【题型】解答题　【知识点】解析几何　【难度】medium
\raggedright
\color{black}

【变式训练 7-3】已知抛物线 $C: y^2 = 4x$，点 $F$ 是抛物线 $C$ 的焦点．

(1) 求点 $F$ 的坐标及点 $F$ 到准线 $l$ 的距离；

(2) 过点 $F$ 作相互垂直的两条直线 $l_1, l_2$，$l_1$ 交抛物线 $C$ 于点 $P_1, P_2$，$l_2$ 交抛物线 $C$ 于点 $Q_1, Q_2$，求证：$\frac{1}{|P_1 P_2|} + \frac{1}{|Q_1 Q_2|}$ 为定值，并求出该定值；

(3) 过点 $F$ 且斜率为 $\sqrt{3}$ 的直线交抛物线 $C$ 于 $A, B$ 两点，设点 $P$ 不在直线 $AB$ 上且 $PF$ 为 $\triangle PAB$ 的内角平分线，求 $\triangle PAB$ 面积的最大值．
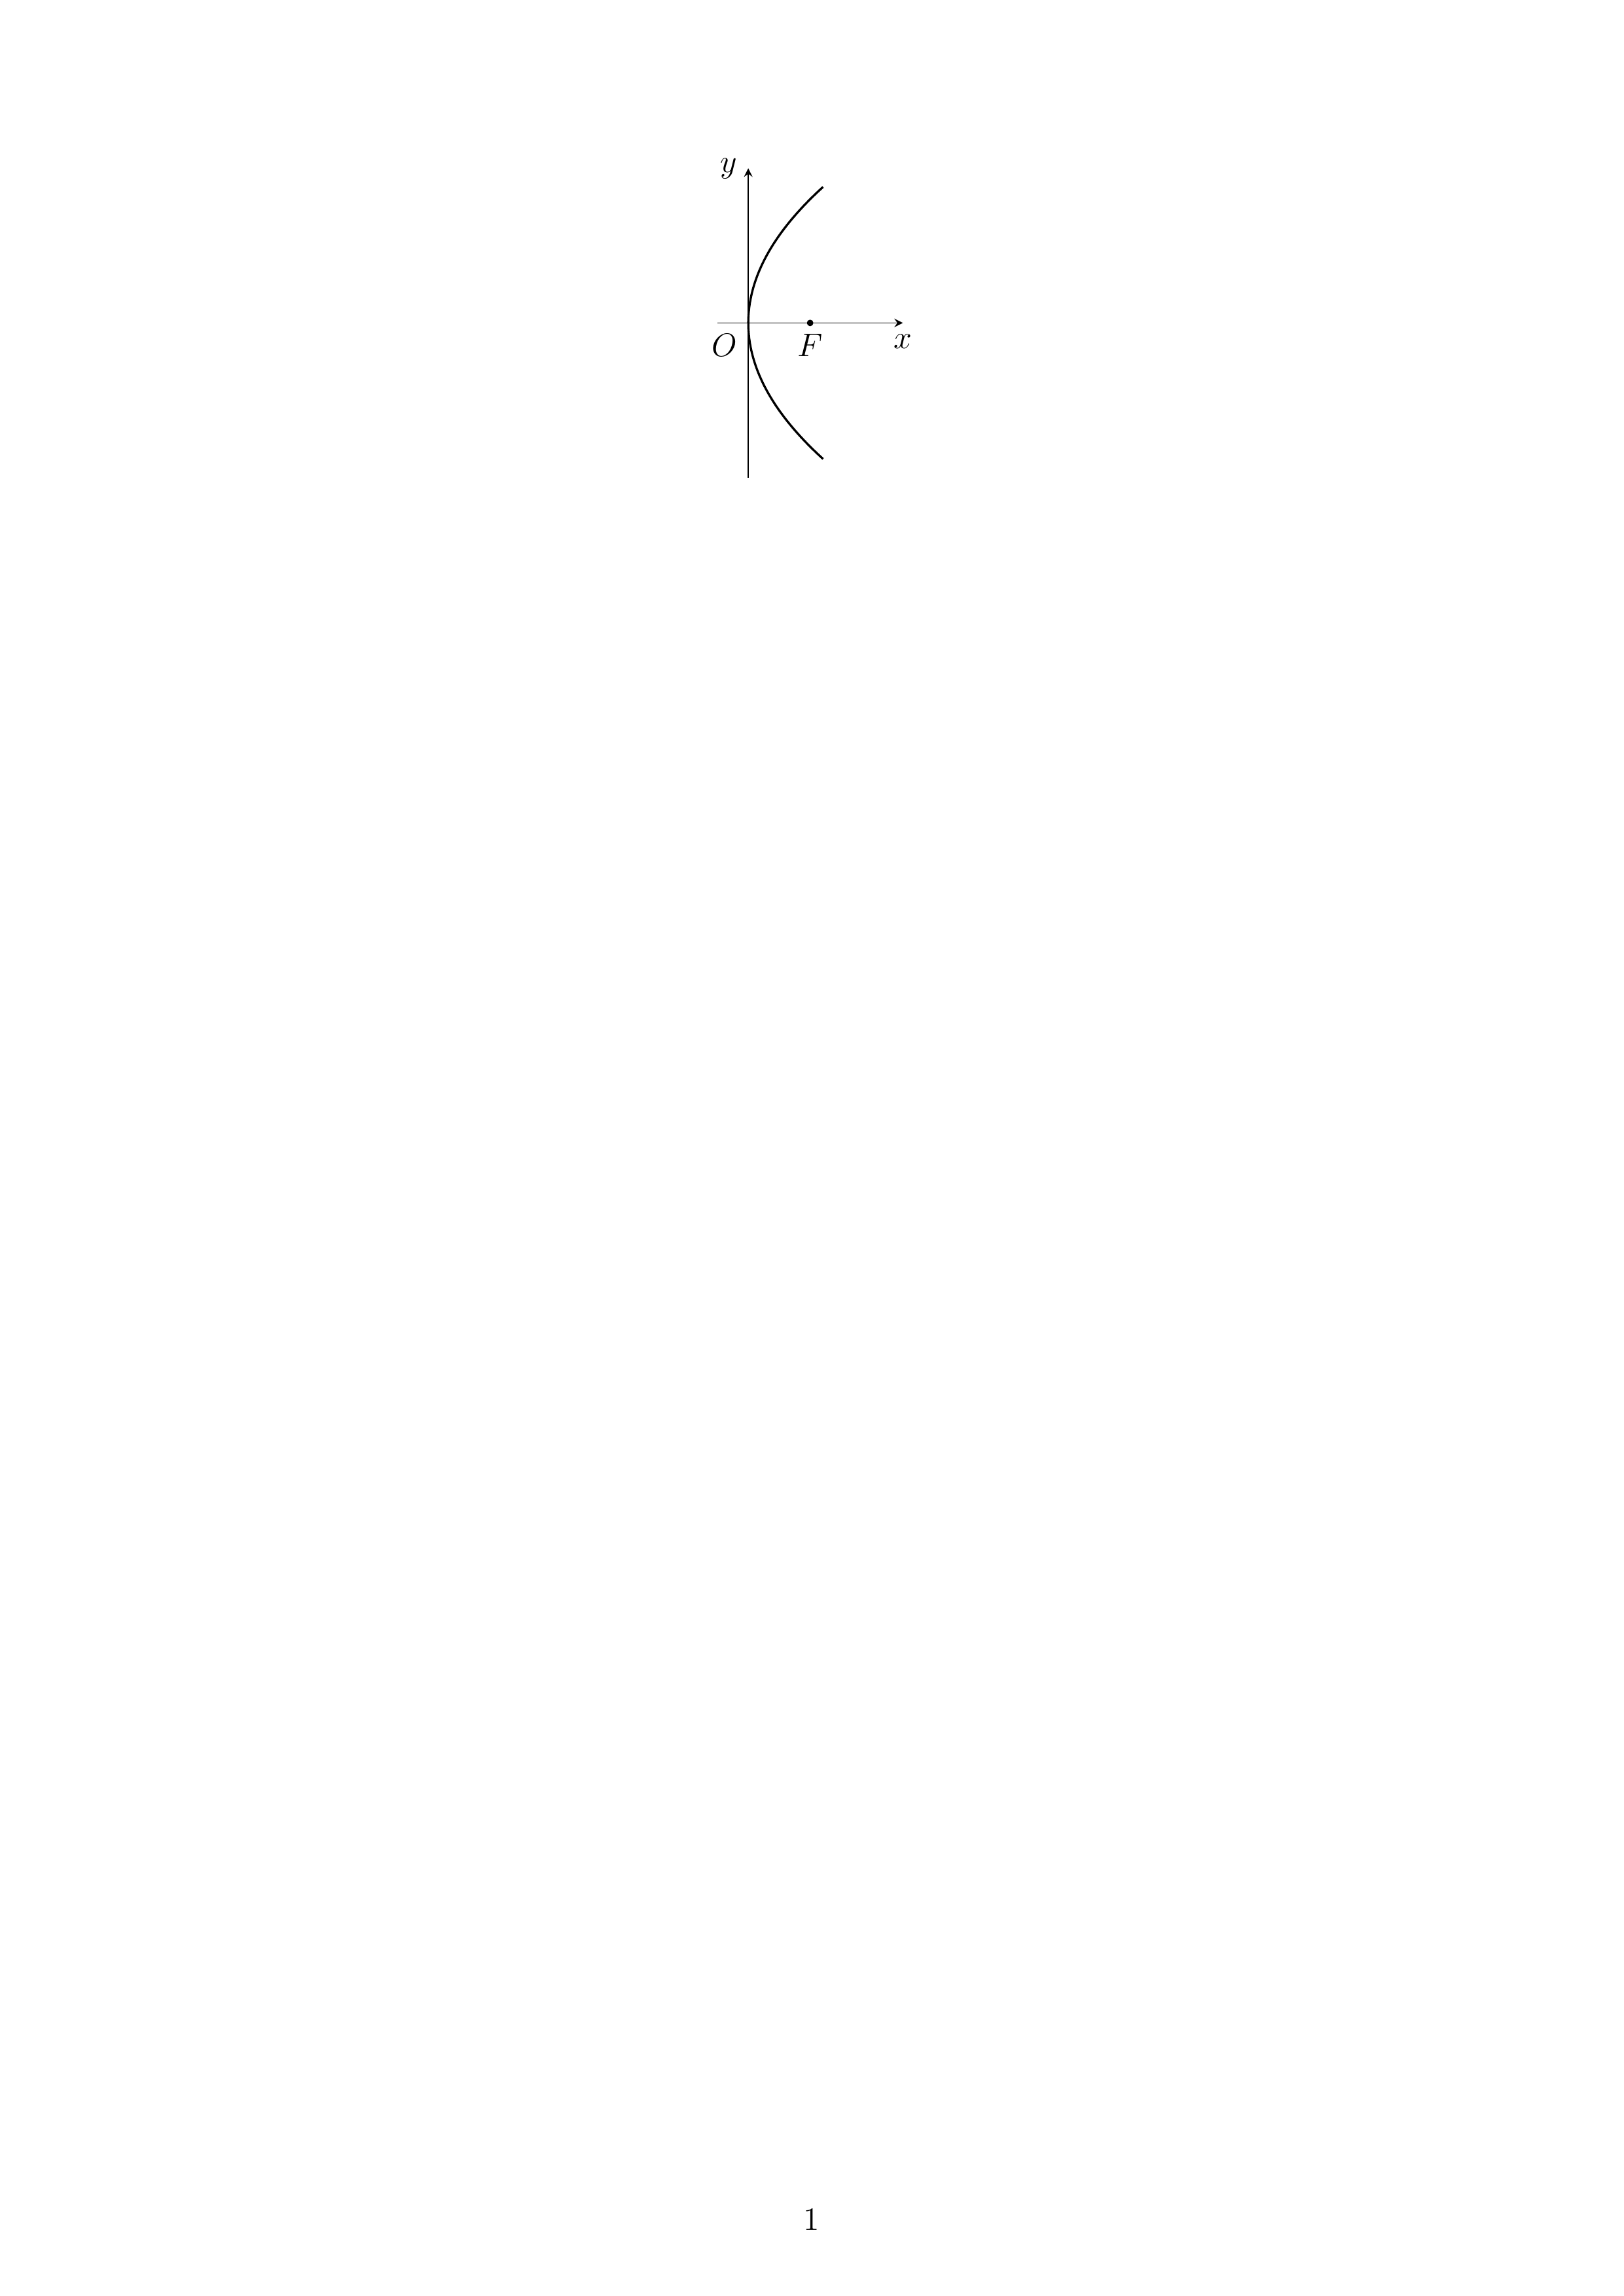
【解答】
\raggedright
\color{black}

【详解】 (1) 由已知可得 $2p = 4$，即 $p = 2$，

所以点 $F$ 的坐标为 $(1, 0)$，点 $F$ 到准线 $l$ 的距离为 $2$；

(2) 由已知可知直线 $l_1, l_2$ 的斜率均存在且不等于 $0$ 并过点 $F(1, 0)$，

设 $l_1$ 的方程为 $y = k(x - 1) (k \neq 0)$，则 $l_2$ 的斜率为 $-\frac{1}{k}$，设 $l_1$ 与 $C$ 相交于 $P_1(x_1, y_1), P_2(x_2, y_2)$，

由 $\begin{cases} y^2 = 4x \\ y = k(x - 1) \end{cases}$ 得 $k^2x^2 - (2k^2 + 4)x + k^2 = 0$，则 $x_1 + x_2 = \frac{2k^2 + 4}{k^2}$，$x_1x_2 = 1$，

$|P_1 P_2| = x_1 + x_2 + 2 = \frac{2k^2 + 4}{k^2} + 2 = \frac{4k^2 + 4}{k^2}$，同理可得 $|Q_1 Q_2| = \frac{4(-\frac{1}{k})^2 + 4}{(-\frac{1}{k})^2} = 4k^2 + 4$，

所以 $\frac{1}{|P_1 P_2|} + \frac{1}{|Q_1 Q_2|} = \frac{k^2}{4k^2 + 4} + \frac{1}{4k^2 + 4} = \frac{1}{4}$；

(3) 由已知可得直线 $AB$ 的方程为 $y = \sqrt{3}(x - 1)$，

由 $\begin{cases} y = \sqrt{3}(x - 1) \\ y^2 = 4x \end{cases}$，解得 $\begin{cases} x_1 = \frac{1}{3} \\ y_1 = -\frac{2\sqrt{3}}{3} \end{cases}$，$\begin{cases} x_1 = 3 \\ y_1 = 2\sqrt{3} \end{cases}$，

不妨令 $B\left(\frac{1}{3}, -\frac{2\sqrt{3}}{3}\right), A(3, 2\sqrt{3})$，

则 $|AB| = \frac{1}{3} + 1 + 3 + 1 = \frac{16}{3}$，$\frac{|AF|}{|BF|} = \frac{3 + 1}{\frac{1}{3} + 1} = 3$，

在 $\triangle PAF$ 中，$\frac{|PA|}{\sin \angle PFA} = \frac{|AF|}{\sin \angle APF}$，

在 $\triangle PBF$ 中，$\frac{|PB|}{\sin \angle PFB} = \frac{|BF|}{\sin \angle BPF}$，

由 $\angle PFA + \angle PFB = \pi$ 及 $\angle APF = \angle BPF$ 得 $\frac{|PA|}{|PB|} = \frac{|AF|}{|BF|} = 3$

设点 $P(x, y)$，于是 $\sqrt{(x-3)^2 + (y-2\sqrt{3})^2} = 3\sqrt{(x-\frac{1}{3})^2 + (y+\frac{2\sqrt{3}}{3})^2}$，

整理得 $x^2 + (y + \sqrt{3})^2 = 4$，

所以点 $P$ 在以点 $(0, -\sqrt{3})$ 为圆心， $2$ 为半径的圆上（除去与直线 $AB$ 的两个交点），

因为圆心 $(0, -\sqrt{3})$ 在直线 $AB$ 上，则点 $P$ 到直线 $AB$ 距离的最大值为 $2$，

所以 $\triangle PAB$ 面积的最大值为 $\frac{1}{2} \times 2 \times \frac{16}{3} = \frac{16}{3}$．
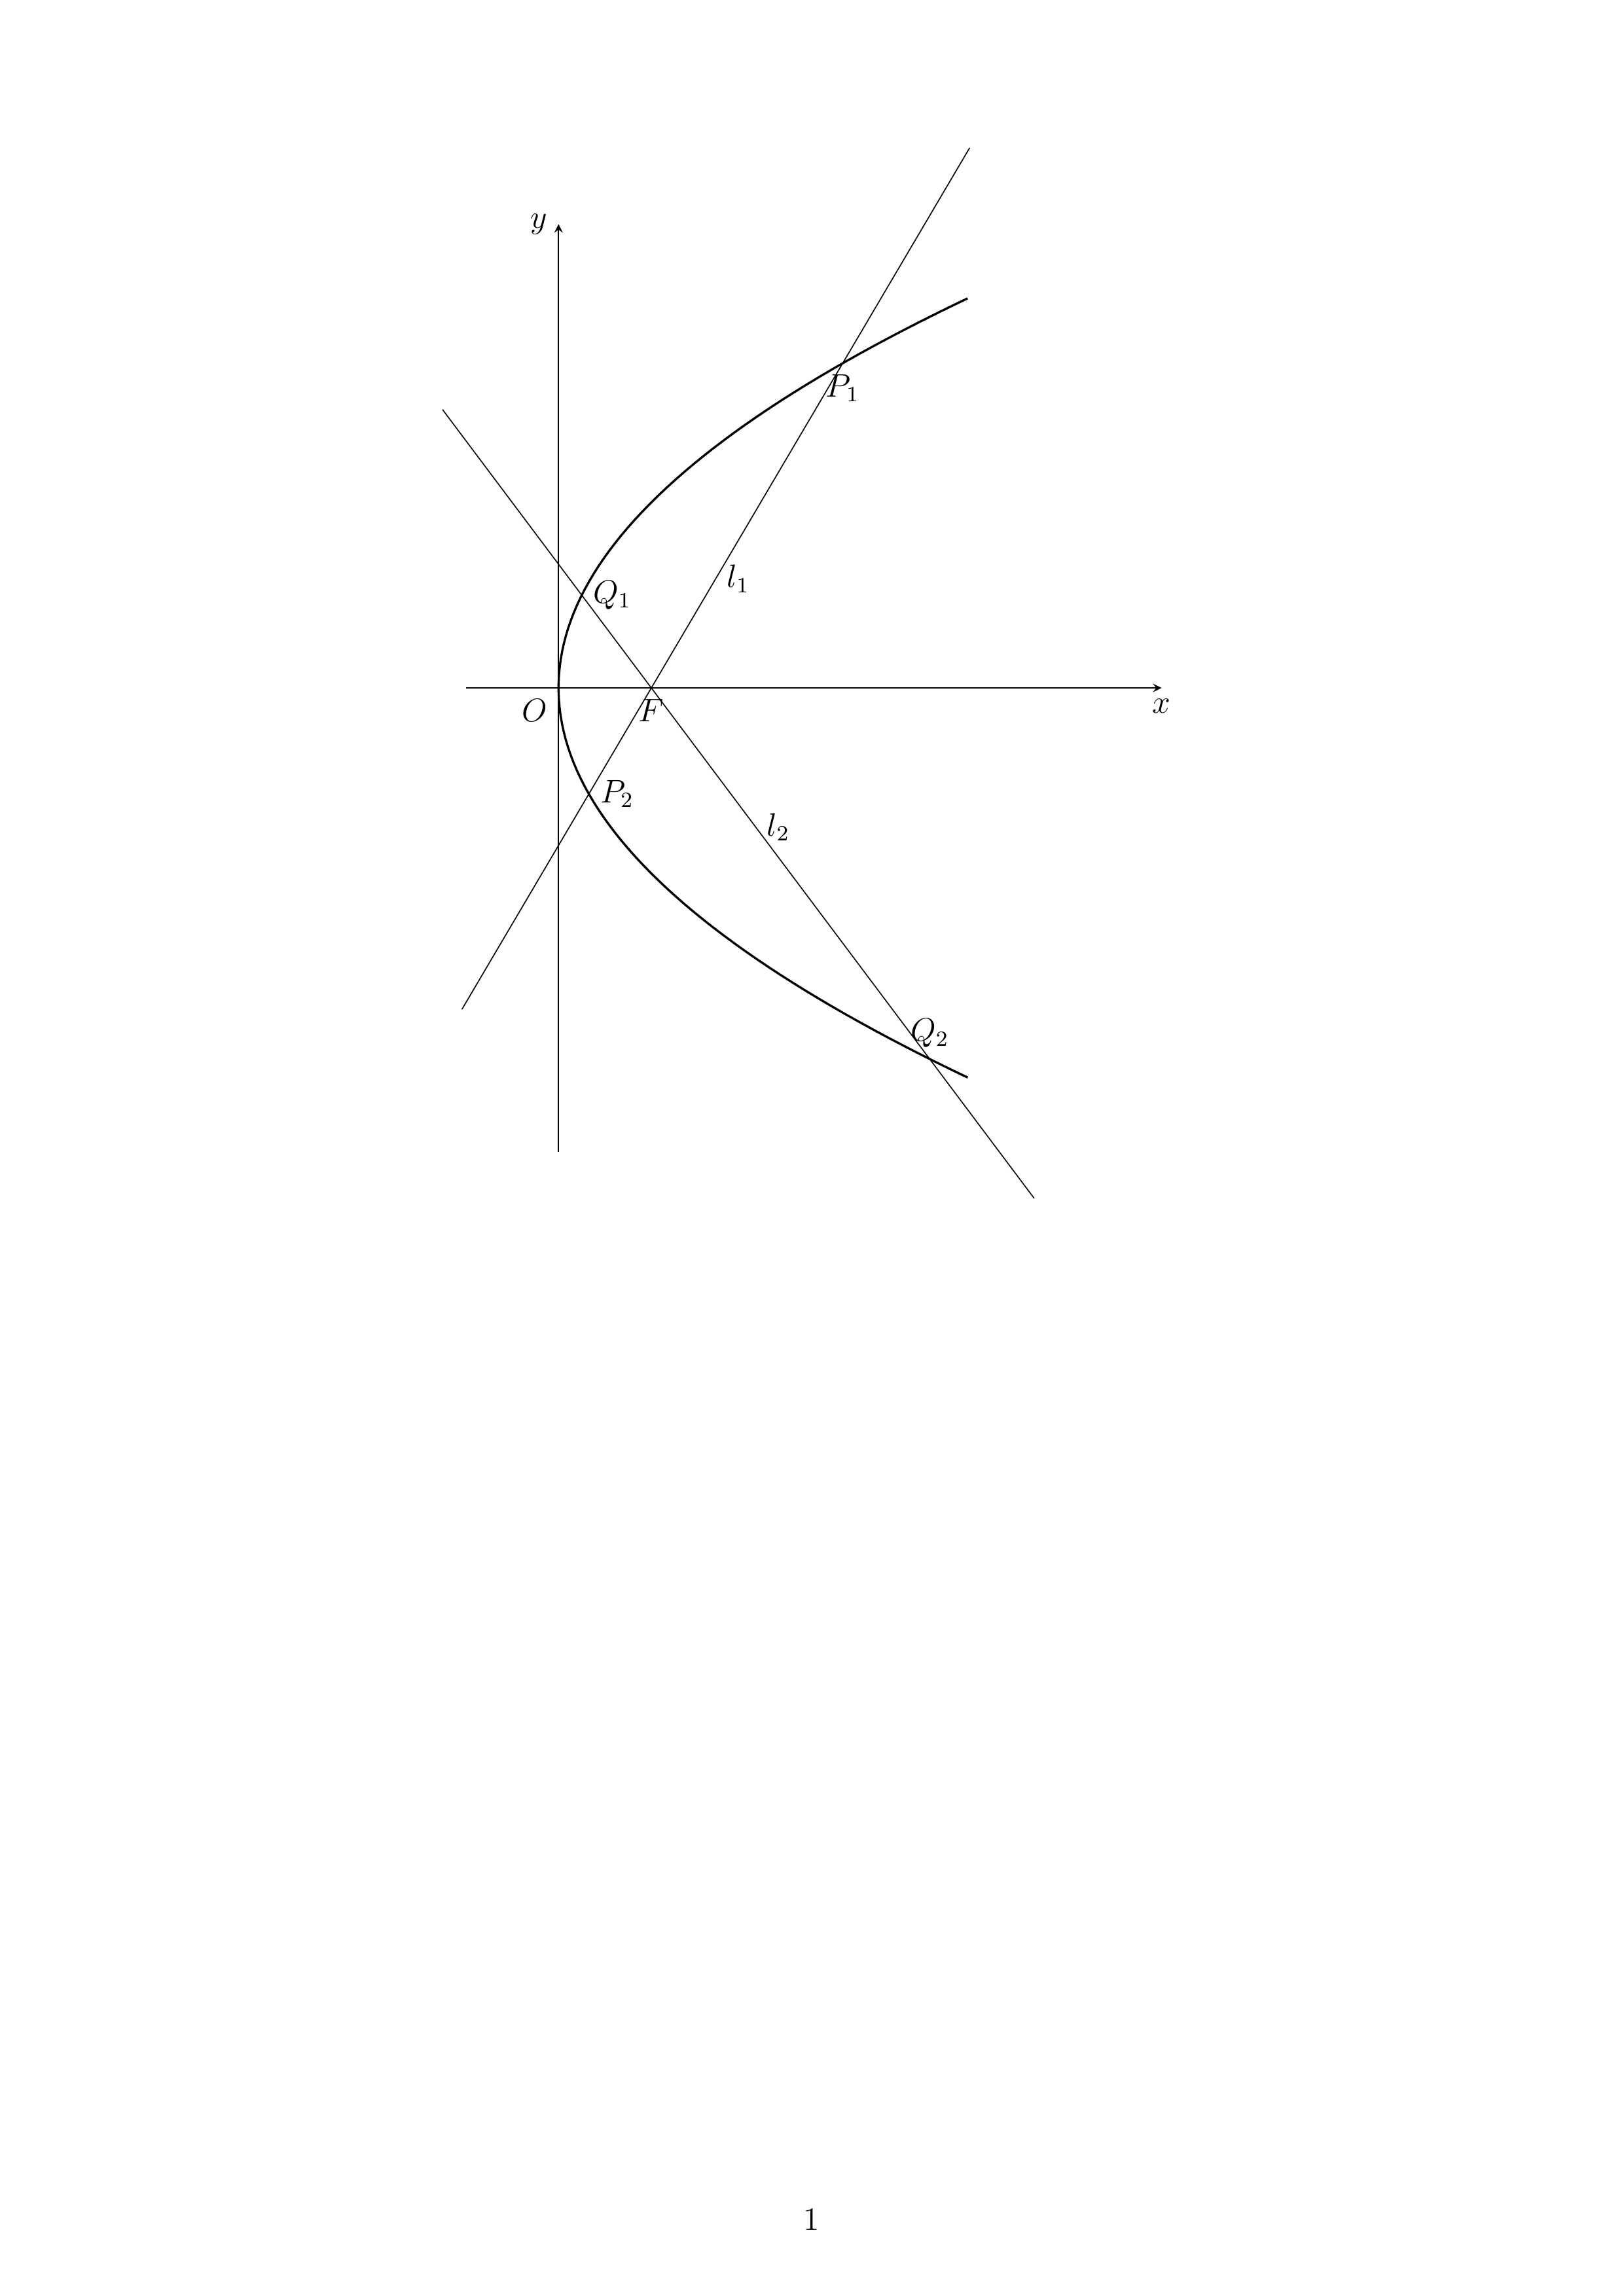
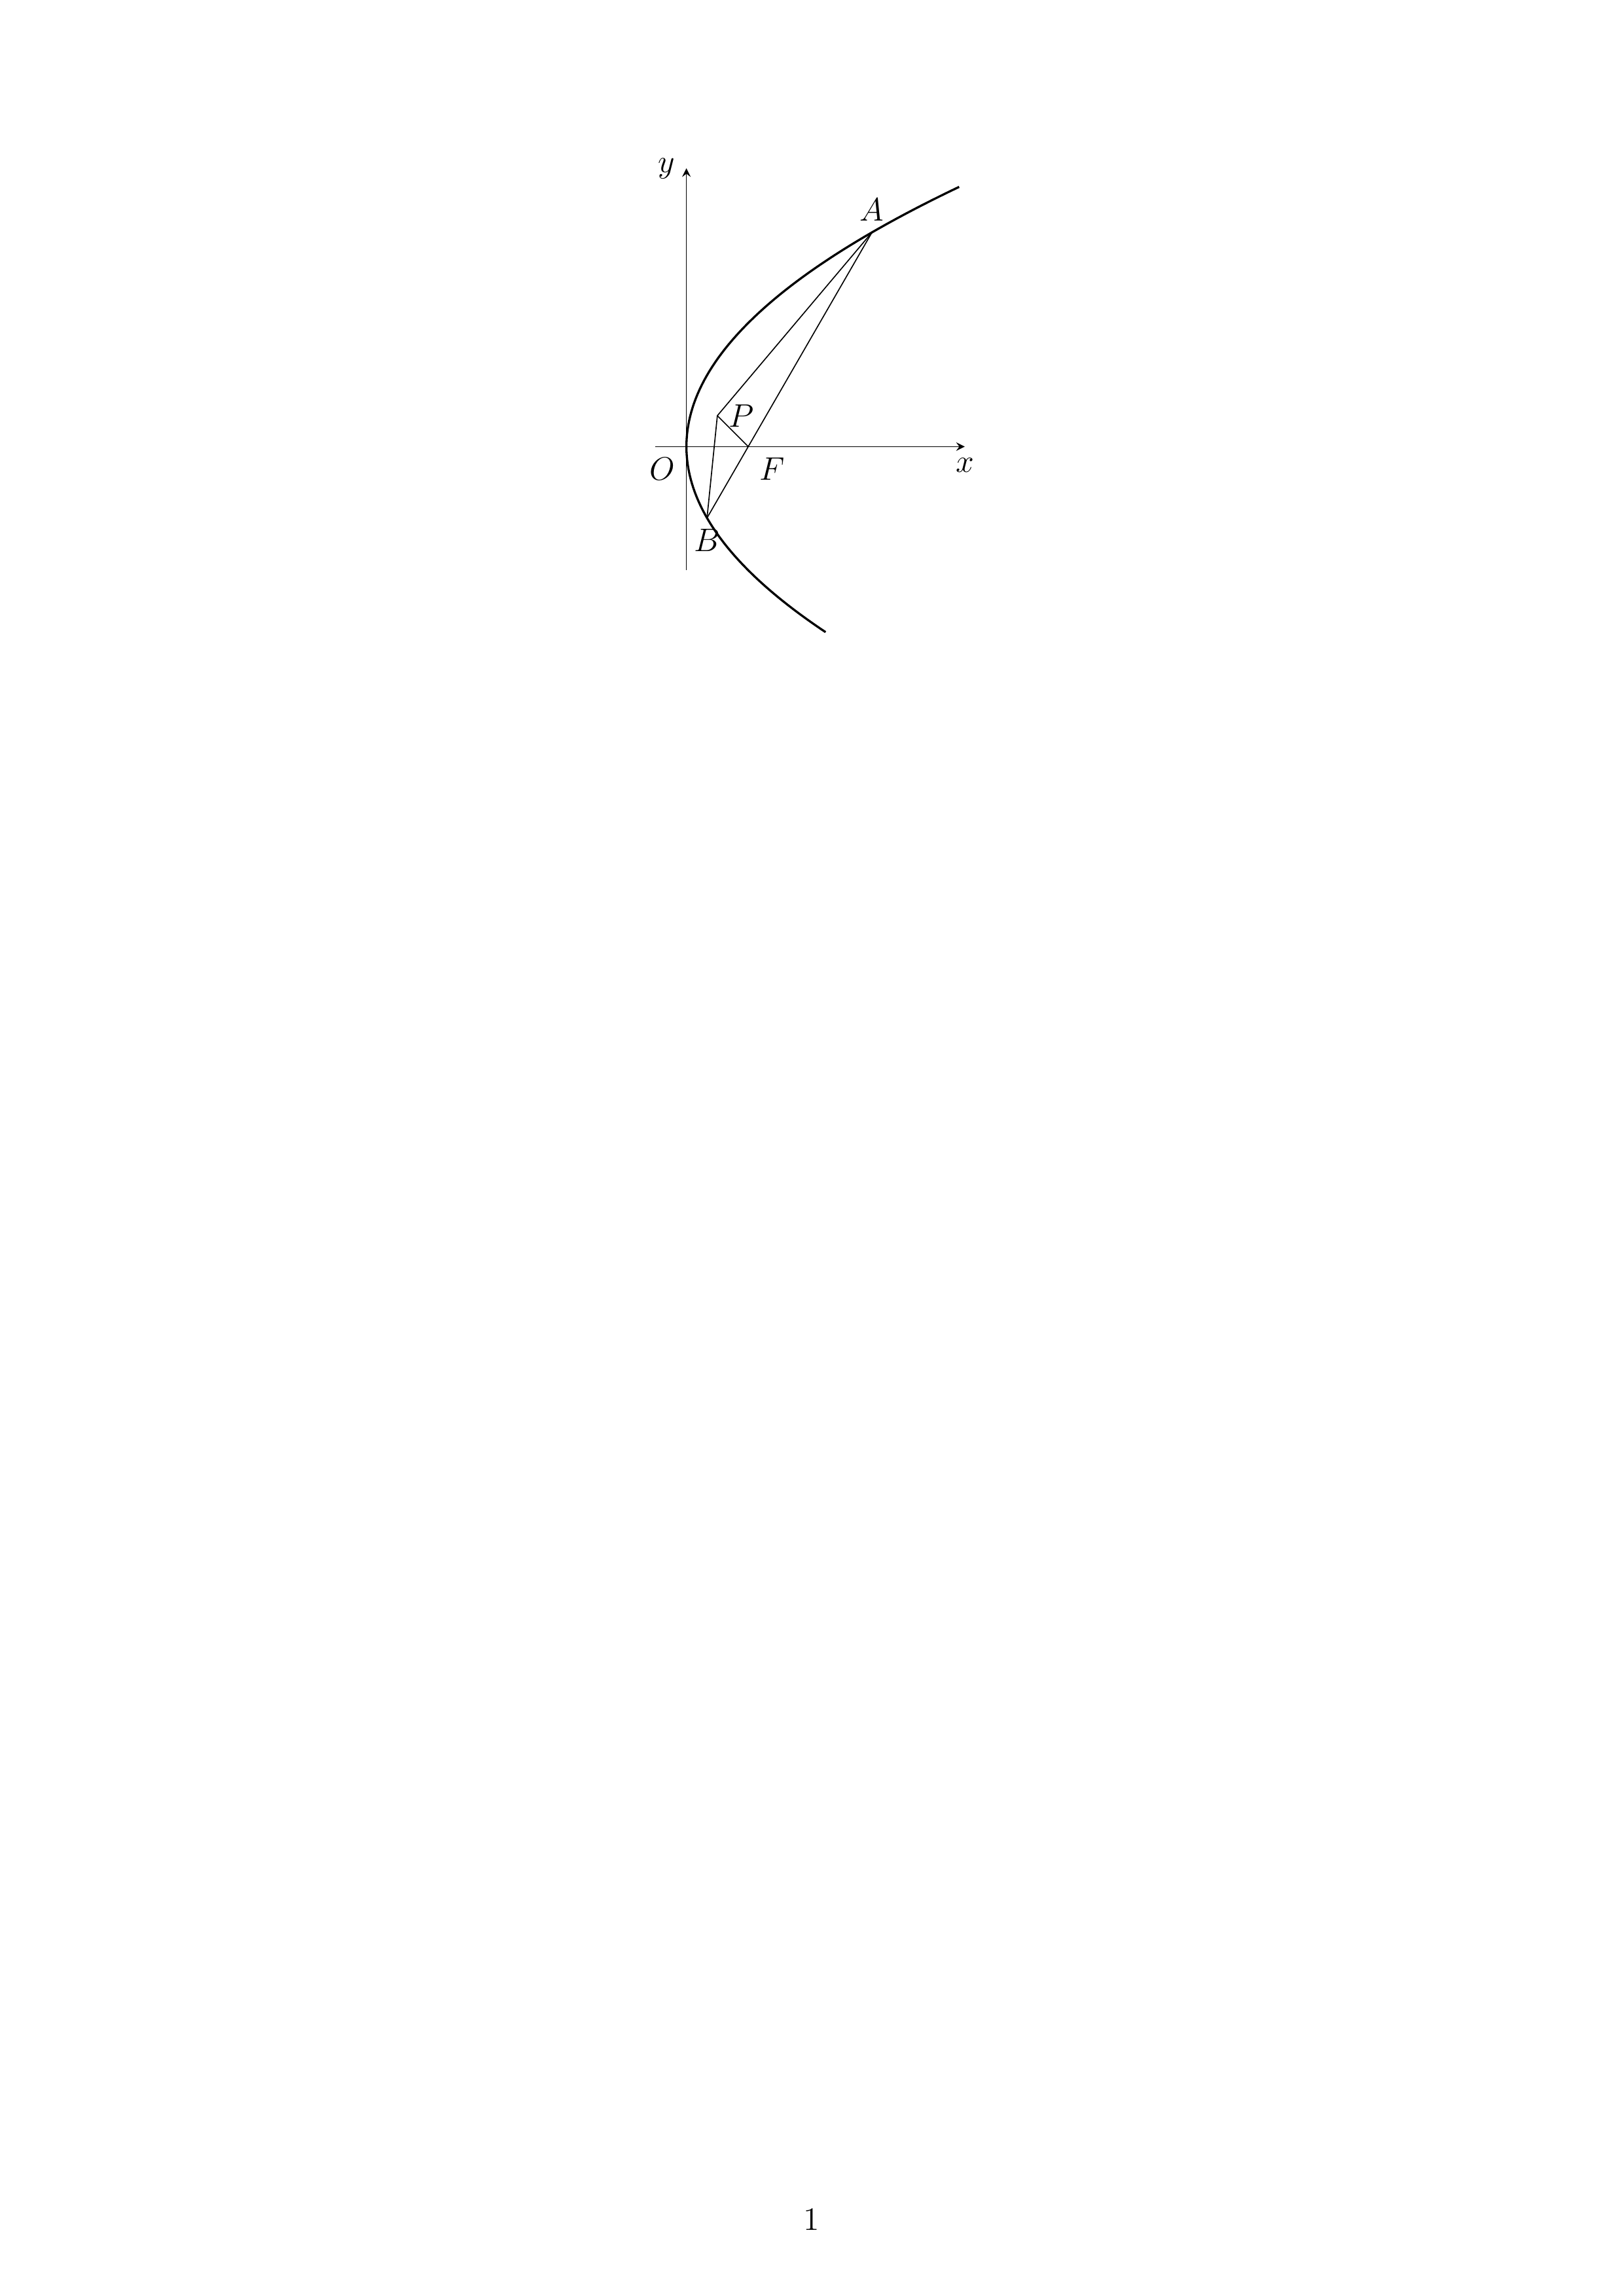